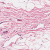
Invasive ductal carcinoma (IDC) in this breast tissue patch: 0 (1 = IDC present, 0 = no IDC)